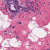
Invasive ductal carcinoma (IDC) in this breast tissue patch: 0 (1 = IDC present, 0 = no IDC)